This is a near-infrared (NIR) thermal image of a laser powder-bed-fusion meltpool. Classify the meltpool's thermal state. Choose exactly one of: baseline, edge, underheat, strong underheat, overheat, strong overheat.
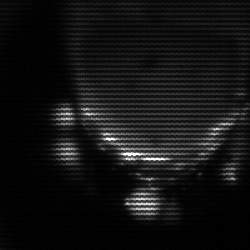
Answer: baseline